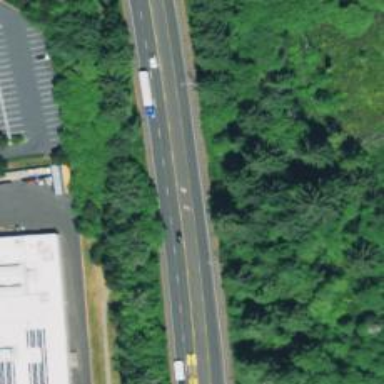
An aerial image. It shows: Asphalt trunk highway.